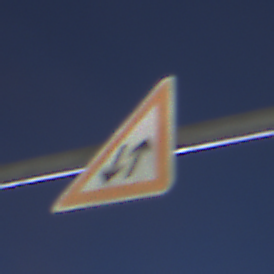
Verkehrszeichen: Gegenverkehr
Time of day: Night
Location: Outdoor (Urban)
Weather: PartlyCloudy
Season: NotSpecified
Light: Artificial